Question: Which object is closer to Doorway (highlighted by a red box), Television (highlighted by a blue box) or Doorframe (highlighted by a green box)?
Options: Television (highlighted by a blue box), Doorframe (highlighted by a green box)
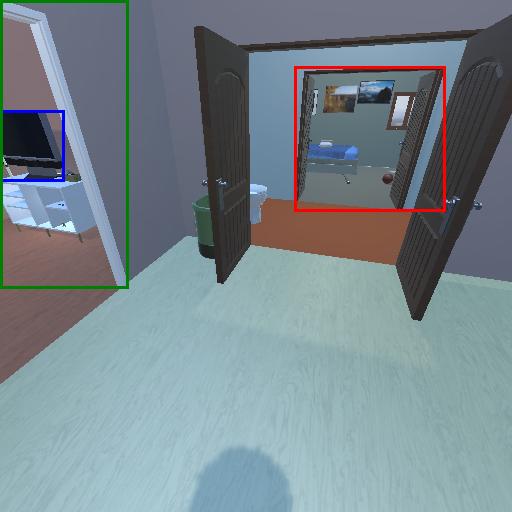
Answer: Television (highlighted by a blue box)